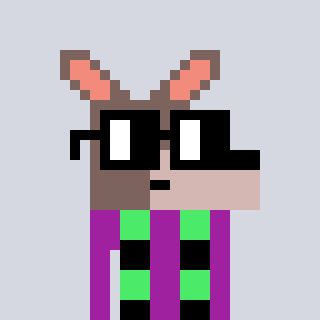
a pixel art character with square black glasses, a kangaroo-shaped head and a magenta-colored body on a cool background